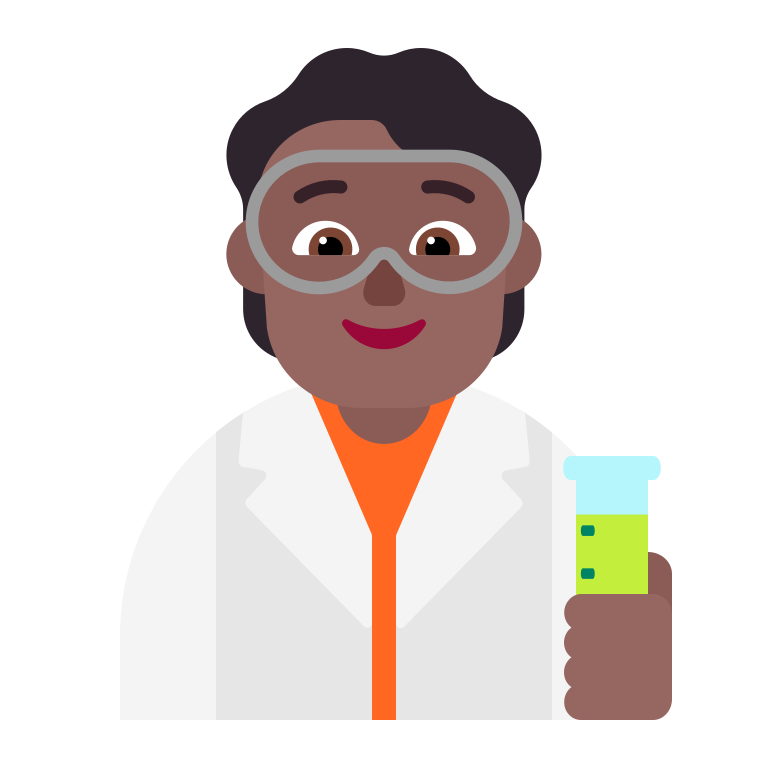
scientist flat  dark